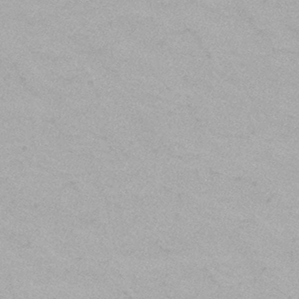
Label: frost